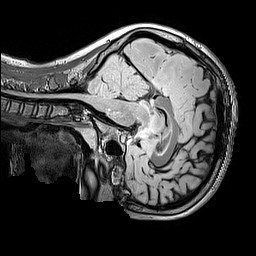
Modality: FLAIR
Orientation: sagittal
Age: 11
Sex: male
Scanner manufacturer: siemens
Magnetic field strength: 3 T
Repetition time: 5 s
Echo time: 0.388 s